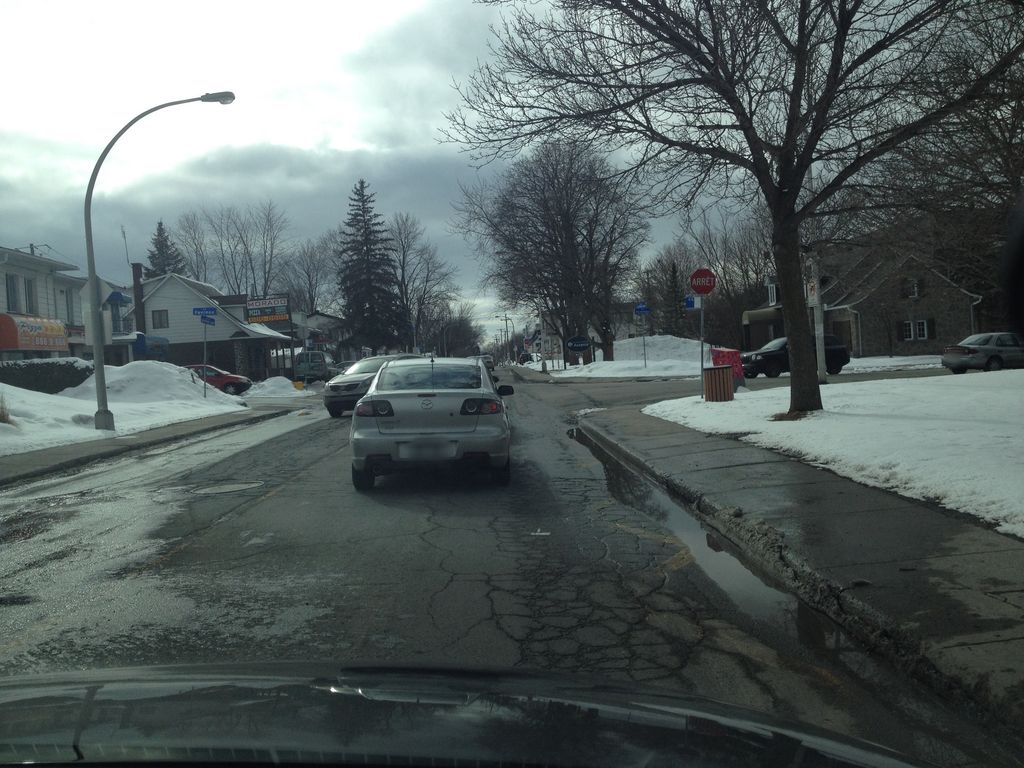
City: montreal